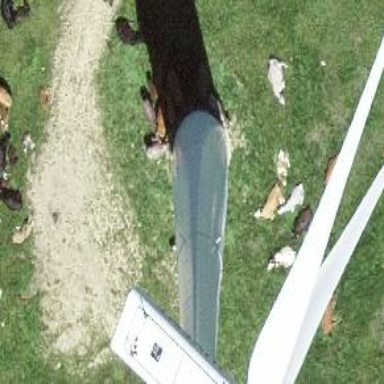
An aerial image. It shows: Wind generator powered by horizontal-axis wind turbine.